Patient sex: M
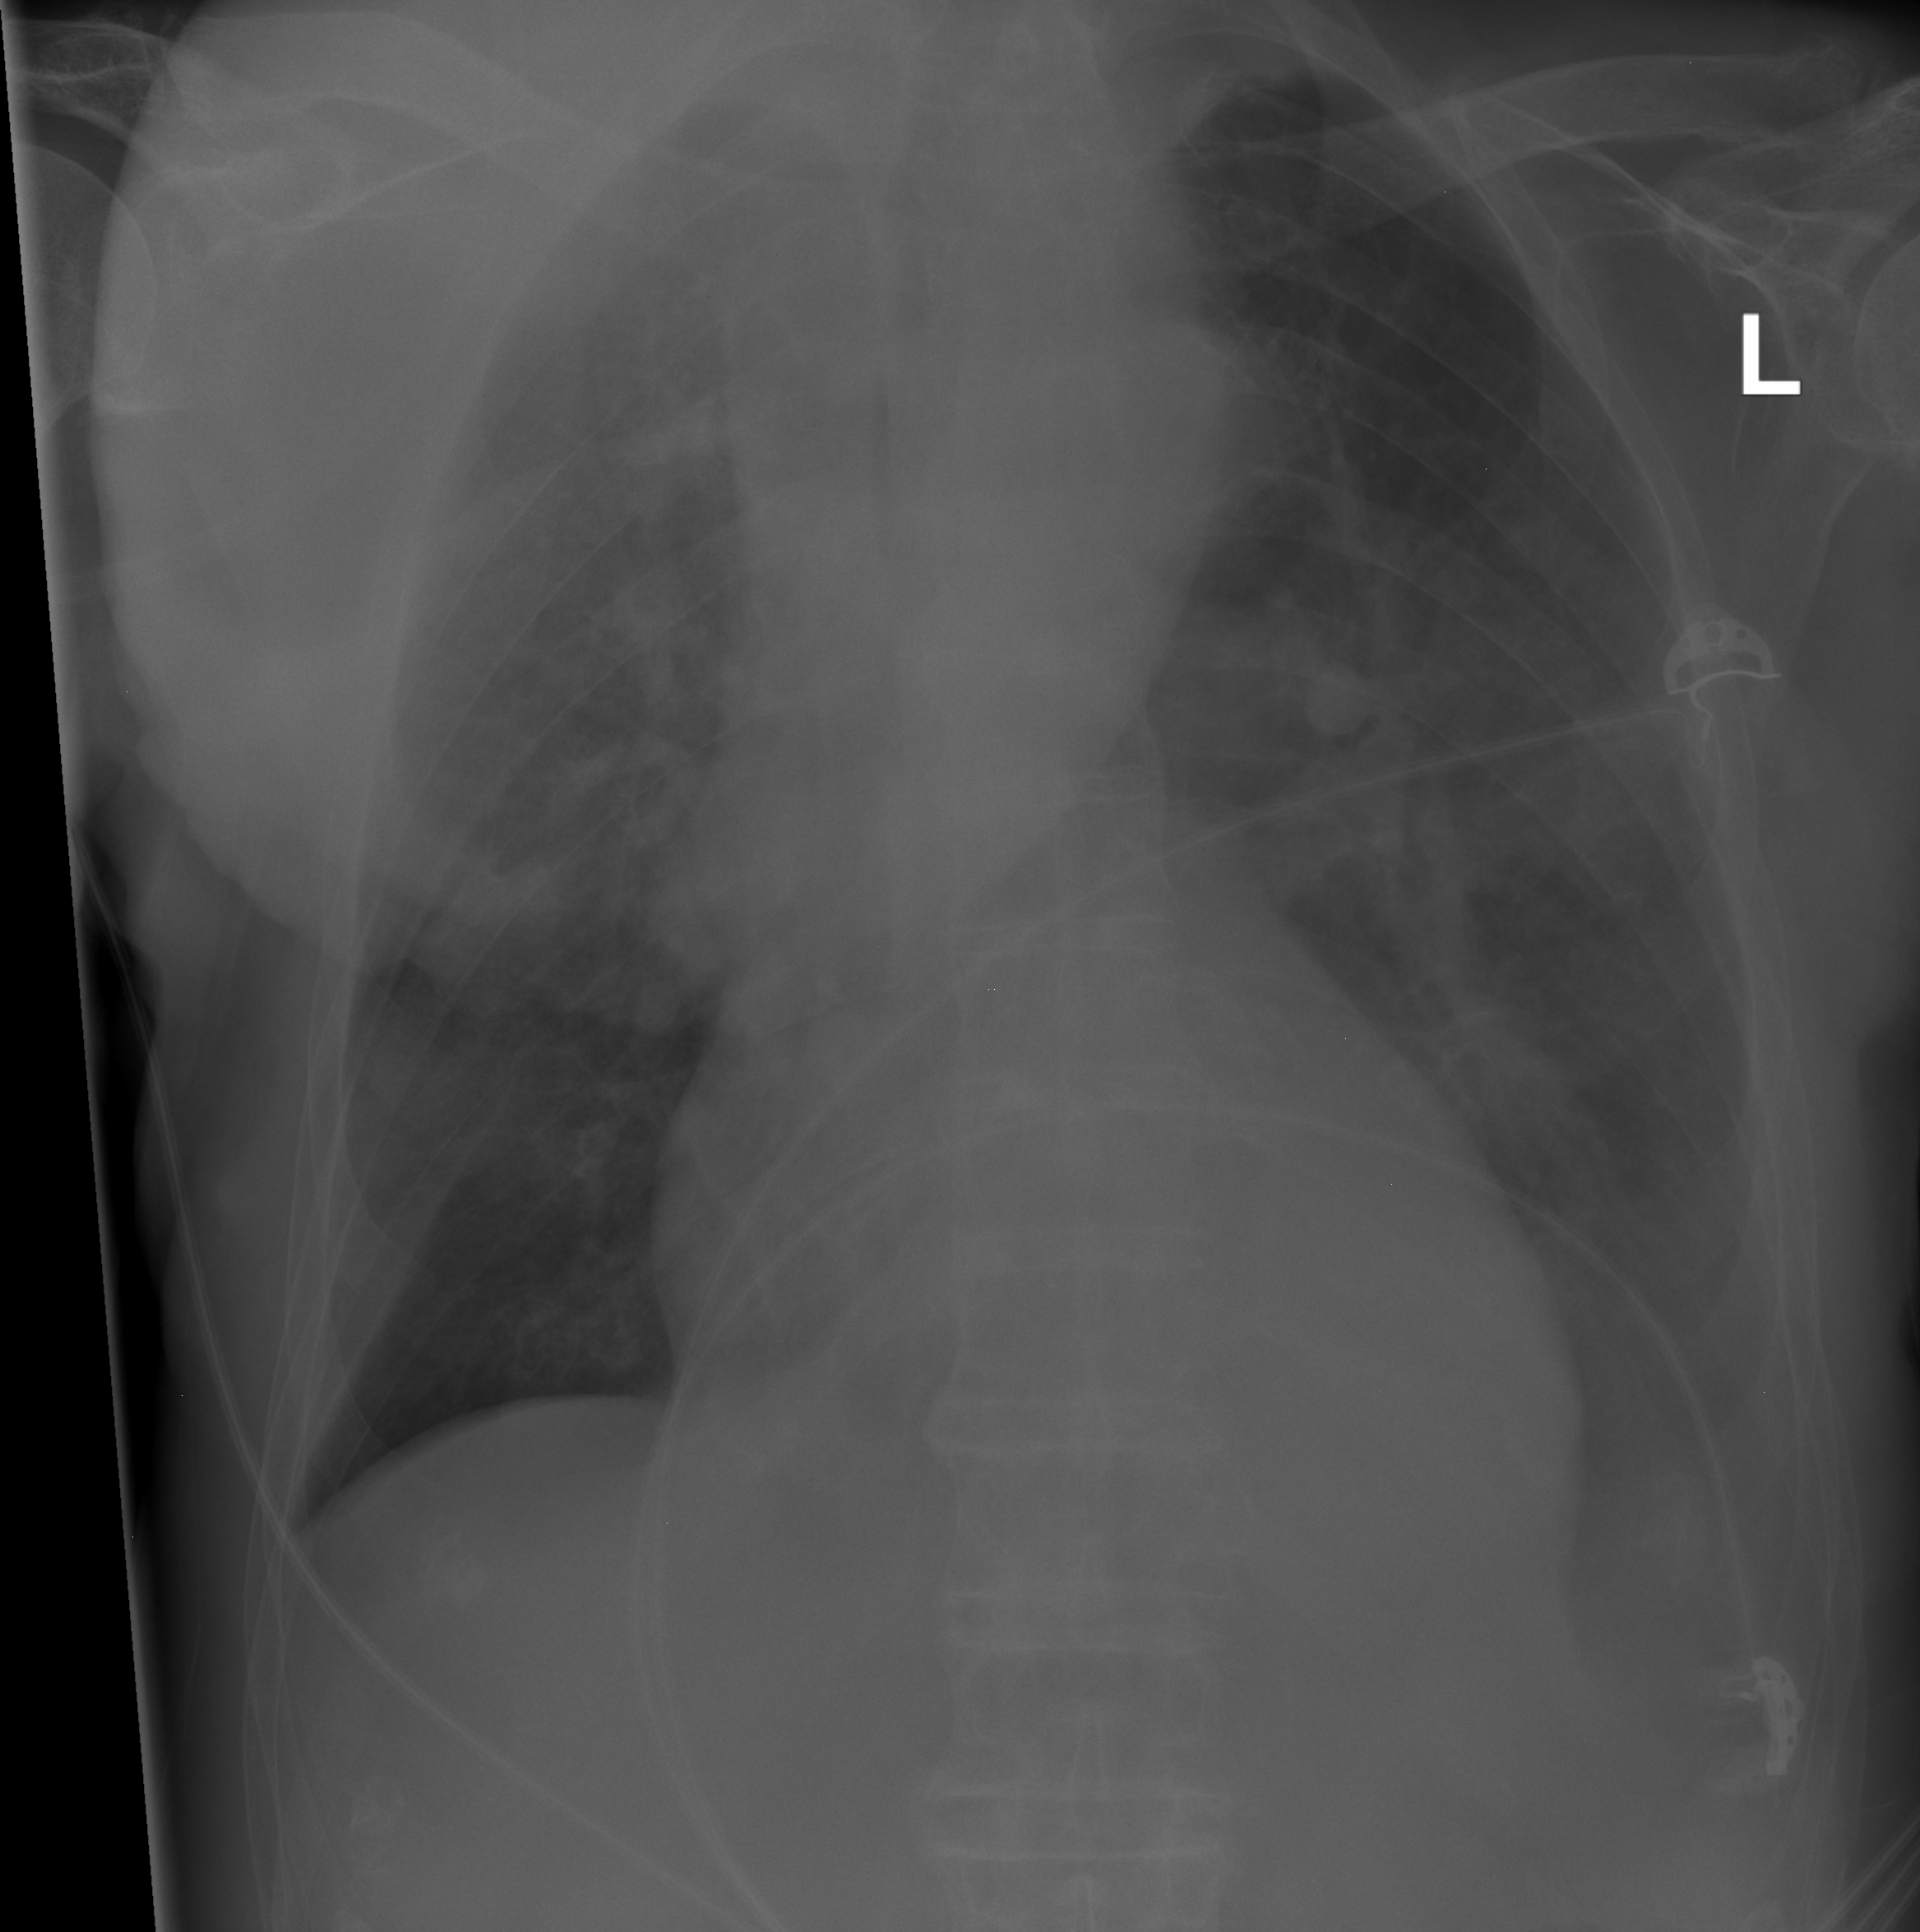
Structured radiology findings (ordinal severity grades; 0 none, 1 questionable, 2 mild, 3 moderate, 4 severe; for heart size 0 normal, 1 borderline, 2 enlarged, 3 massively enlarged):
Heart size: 1
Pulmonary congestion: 0
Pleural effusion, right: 1
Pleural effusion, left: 2
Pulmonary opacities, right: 1
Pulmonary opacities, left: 0
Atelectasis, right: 0
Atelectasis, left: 0